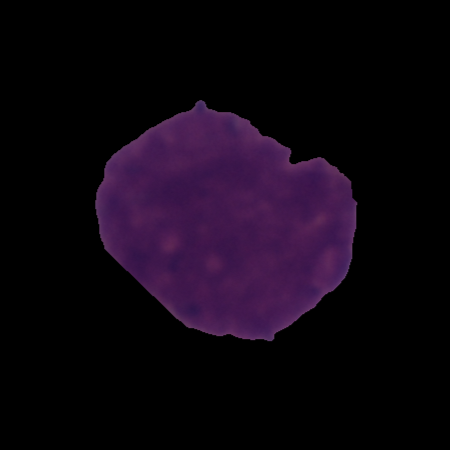
Label: cancer